Aerial crown-view tile of a tropical tree (Barro Colorado Island, Panama), acquired 20250414:
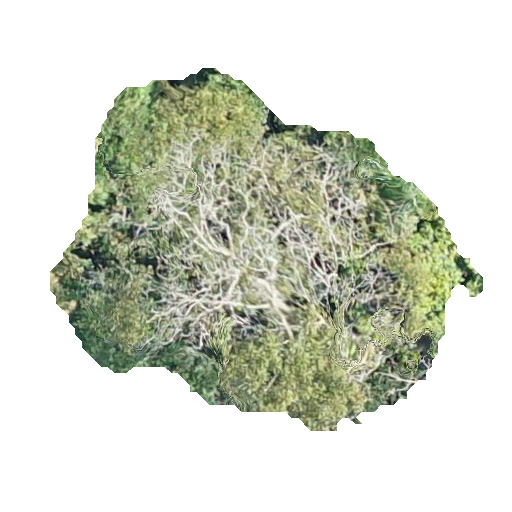
Species: Dipteryx oleifera
GBIF accepted scientific name: Dipteryx oleifera
Crown area: 149.302 m²